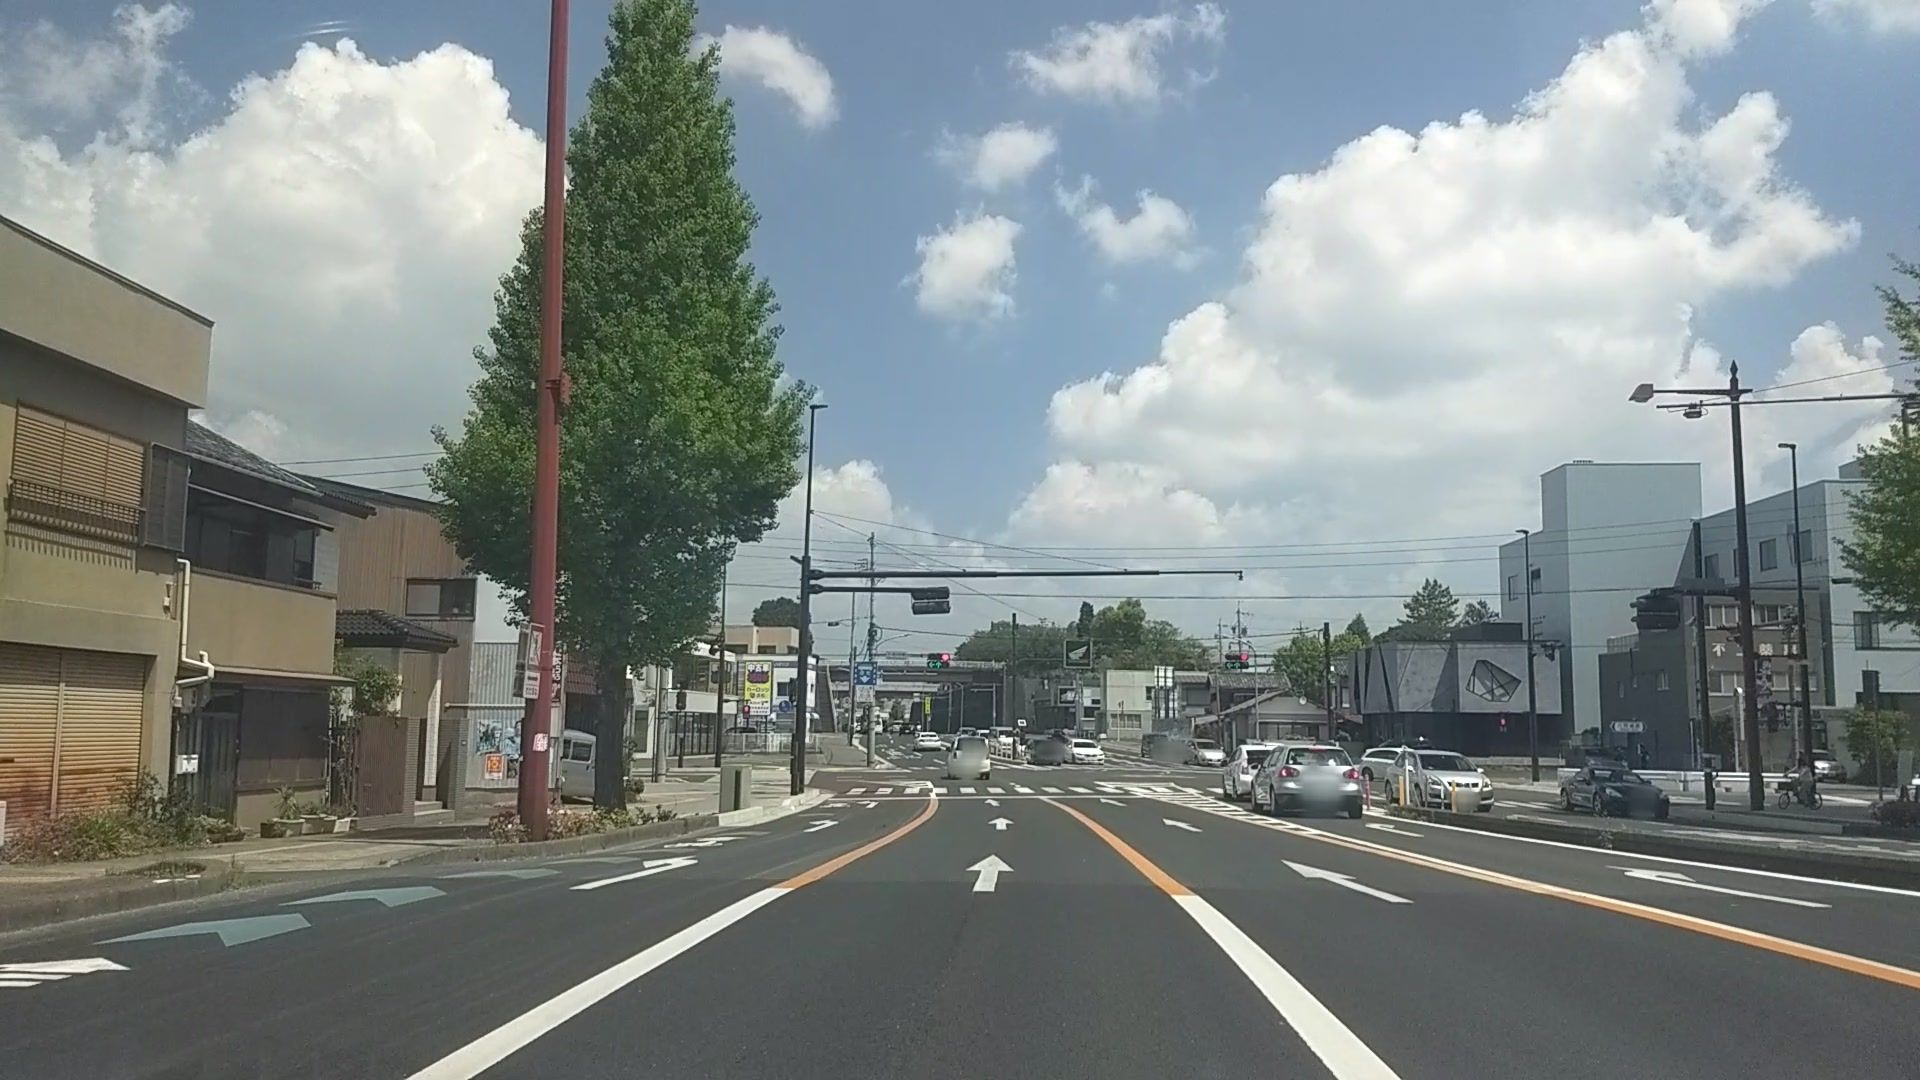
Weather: clear
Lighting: day
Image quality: good
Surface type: driving surface
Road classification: trunk
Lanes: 2
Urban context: semi-dense urban cluster
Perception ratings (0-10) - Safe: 5.02, Lively: 6.85, Beautiful: 4.59, Boring: 3.16, Depressing: 7.25, Wealthy: 3.47